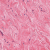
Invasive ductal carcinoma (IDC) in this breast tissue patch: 0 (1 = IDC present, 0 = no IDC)